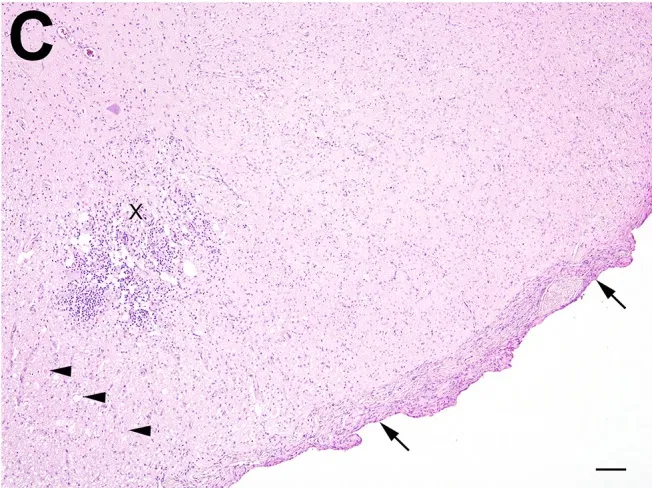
Cat no. (C) Histopathology: Thoracic spinal cord showing a focally extensive severe lympho-histiocytic inflammation (X) associated with dilatation of myelin sheaths and swollen axons (arrowheads). In addition, a severe meningeal fibrosis is present (arrows). HE, bar = 100 mum.
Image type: pathology (h&e)